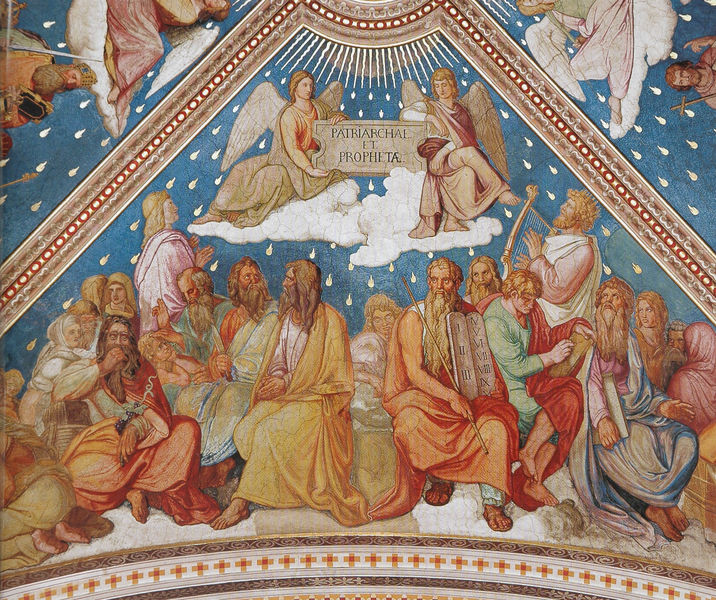
Titel: Patriarchen und Propheten - Fresko im Vierungsgewölbe
Künstler: Peter Cornelius
Standort: München
Institution: St. Ludwig
Schlagwörter: blau, feuer, flügel, gemälde, gott, gruppe, himmel, mann, umhang, weiß, wolken, dreieck, frauen, gelb, grün, menschen, sitzen, ausschnitt, bunt, frankreich, frau, haar, licht, männer, orange, rot, schleier, tuch, wolke, malerei, ornament, versammlung, bart, blond, bärte, wand, band, barock, bibel, kleidung, rahmen, vollbart, gelehrte, instrument, kirche, sonne, gewand, gold, haare, mantel, sitzend, tücher, decke, gewänder, kind, vater, musik, krone, renaissance, rosa, stock, engel, putto, hellblau, herrschaft, füße, schrift, italien, stab, giebel, schriftzug, kuppel, angst, essen, tafel, spielen, detail, inschrift, musikinstrument, musizieren, wandgemälde, wandmalerei, sandalen, nazarener, regen, barfuss, gewölbe, moses, buch, kreuz, religion, münchen, stern, flammen, strahlen, symmetrisch, sterne, knien, strahl, angel, beten, zwickel, fries, heiligenschein, christus, jesus, apokalypse, christlich, götter, jüngstes gericht, fresken, religiös, kapelle, historismus, gebote, könige, heilige, deckengemälde, fresko, karl, golden, traube, harfe, jünger, lyra, putten, maria, wandbild, david, hirte, leier, petrus, prophet, zungen, sakral, spruch, tropfen, fresco, tränen, sakralbau, göttlich, josef, zepter, vollbärte, himmelw, heiligenbild, botschaft, ken, deckenmalerei, goldener schnitt, teil, latein, vierung, kuppeö, bauschmuck, dreifaltigkeit, tafeln, funken, freske, apostel, heiliger geist, strahlenkranz, mose, sternchen, giotto, deckenfresko, hl geist, propheten, sphäre, gesetzestafeln, feuerzungen, sakralkunst, himmlisch, stichkappe, väter, deckenbild, sieben weisen, buch mose, funke, gebotstafel, gebotstafeln, gehorsamm, gesetze, patrarchae et prophetae, patriarch, patriarchen, profeten, propheta, regentropfen, zehn gebote, zierrahmen, gesetzestafel, s, mälde, 10 gebote, ibel, kuppelpatriarchen, zwoelf, juenge, ttaritichal, patriarchal